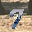
Label: 7